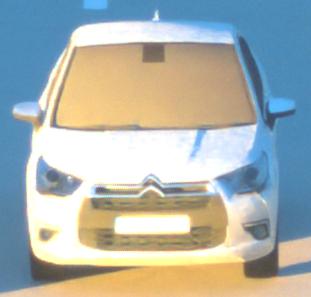
Make: Citroen
Model: DS 4 VTi 120
Detailed model: DS 4
Model produced from: 2011/05
Model produced until: 2015/01
Doors: 5
Color: white
Road condition: dry road
Daytime: sunrise or sunset
Contrast: medium contrast